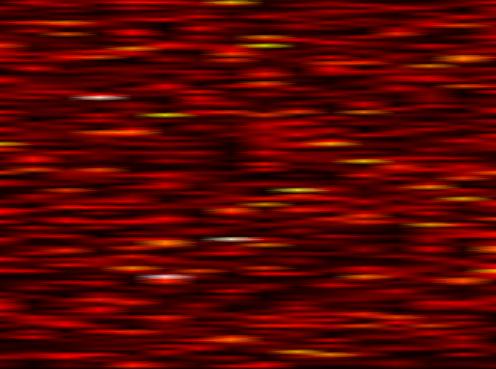
Label: FOFDM